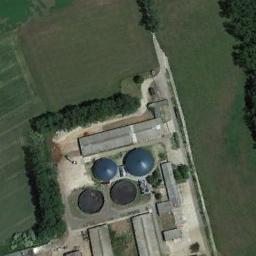
Label: storage tanks